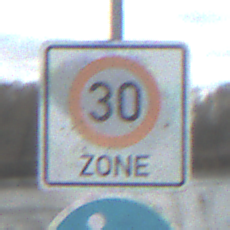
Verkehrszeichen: BeginnZone30
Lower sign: Gehweg
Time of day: SunriseSunset
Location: Outdoor (RoadRail)
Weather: PartlyCloudy
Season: NotSpecified
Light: Natural